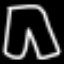
Label: pants